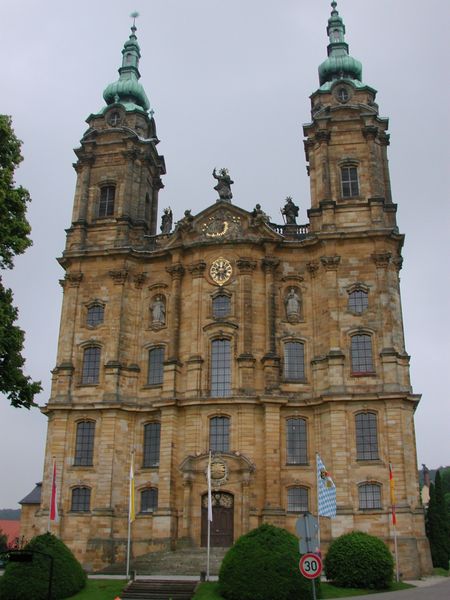
Titel: Wallfahrtskirche Vierzehnheiligen
Künstler: Balthasar Neumann
Standort: Vierzehnheiligen, St. Mariä Himmelfahrt (EU - D - Bayern)
Schlagwörter: baum, himmel, grün, braun, fenster, säulen, tür, gebäude, wiese, architektur, barock, stein, busch, büsche, kirche, gold, gotik, engel, statue, deutschland, balkon, fahnen, fassade, fahne, flagge, dächer, pilaster, figuren, treppe, jugendstil, symmetrie, uhr, foto, fotografie, medaillon, bayern, kirch, türme, balustrade, dom, kupfer, schilder, rathaus, photo, portal, sims, gesims, skulpturen, glocke, statuen, sandstein, christlich, maste, buchs, holztür, zwei türme, kupferdach, 30, fiugren